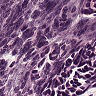
Metastatic tissue present: no